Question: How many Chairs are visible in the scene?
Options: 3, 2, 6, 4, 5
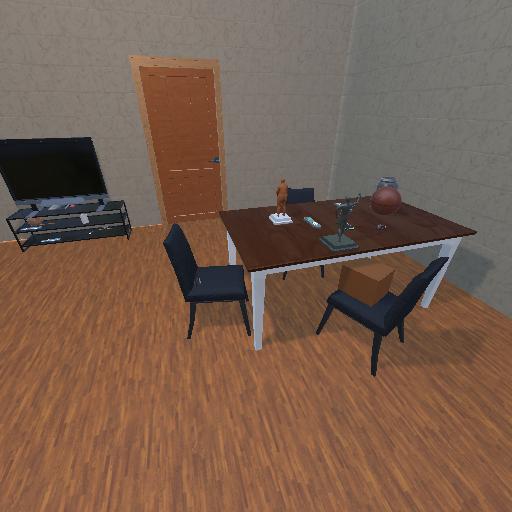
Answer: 3